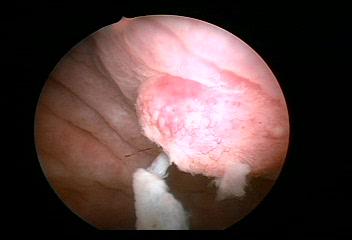
Modality: WLC
Class: Malignant
Subclass: HighGradePapillary
Lesion: L1
Stage: T1
Morphology: Papillary
Bladder cancer association: Yes
Annotated structures: Tumor